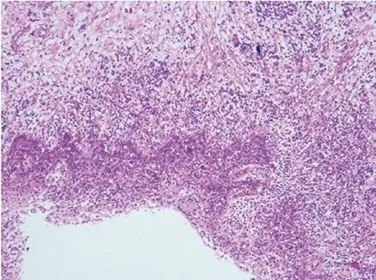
The histopathological examination of the cystic lesion. The histopathological examination of the lesion illustrated a cystic lumen lined with an inner non-keratinized stratified squamous epithelium with an outer connective tissue (A).
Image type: pathology (h&e)